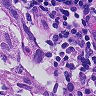
Metastatic tissue present: yes